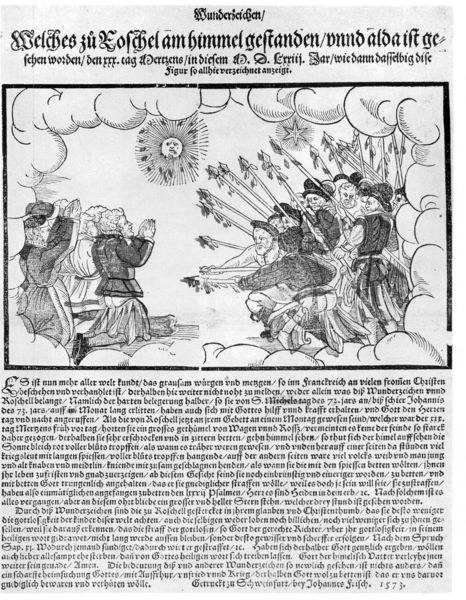
Titel: Wunderzeichen/Welches zu Roschel am himmel gestanden
Standort: Zürich.
Institution: Wickiana
Schlagwörter: angriff, himmel, kampf, kämpfer, weiß, wolken, menschen, grau, hut, hüte, männer, schwarz, skizze, szene, zeichnung, gürtel, kappen, geschichte, historie, rahmen, hände, sonne, gewänder, holzschnitt, schrift, papier, schuhe, grafik, graphik, rand, figuren, krieg, lanze, soldaten, deutsch, knie, lappen, buch, stern, strahlen, druck, druckgraphik, lithographie, druckgrafik, hochdruck, radierung, stich, titel, lithografie, seite, gefahr, illustration, text, uniform, uniformen, waffen, zeitung, aufstand, jacken, knien, überschrift, beten, gebet, darstellung, buchdruck, buchseite, hellgrau, kampfszene, flehen, krieger, vision, knieen, knieende, sonnenstrahlen, erscheinung, lanzen, speer, speere, zeilen, anbeten, anbetung, glauben, flugblatt, schießen, gläubige, kniefall, legende, grafi, tiefdruck, erzählung, wunder, sperr, druckschrift, schützen, gnade, wunderzeichen, angreifer, ist, flehende, manner, alda, am himmel gestanden, gestanden, vnnd, unzufriedenheit, welches, schildbürger